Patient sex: F
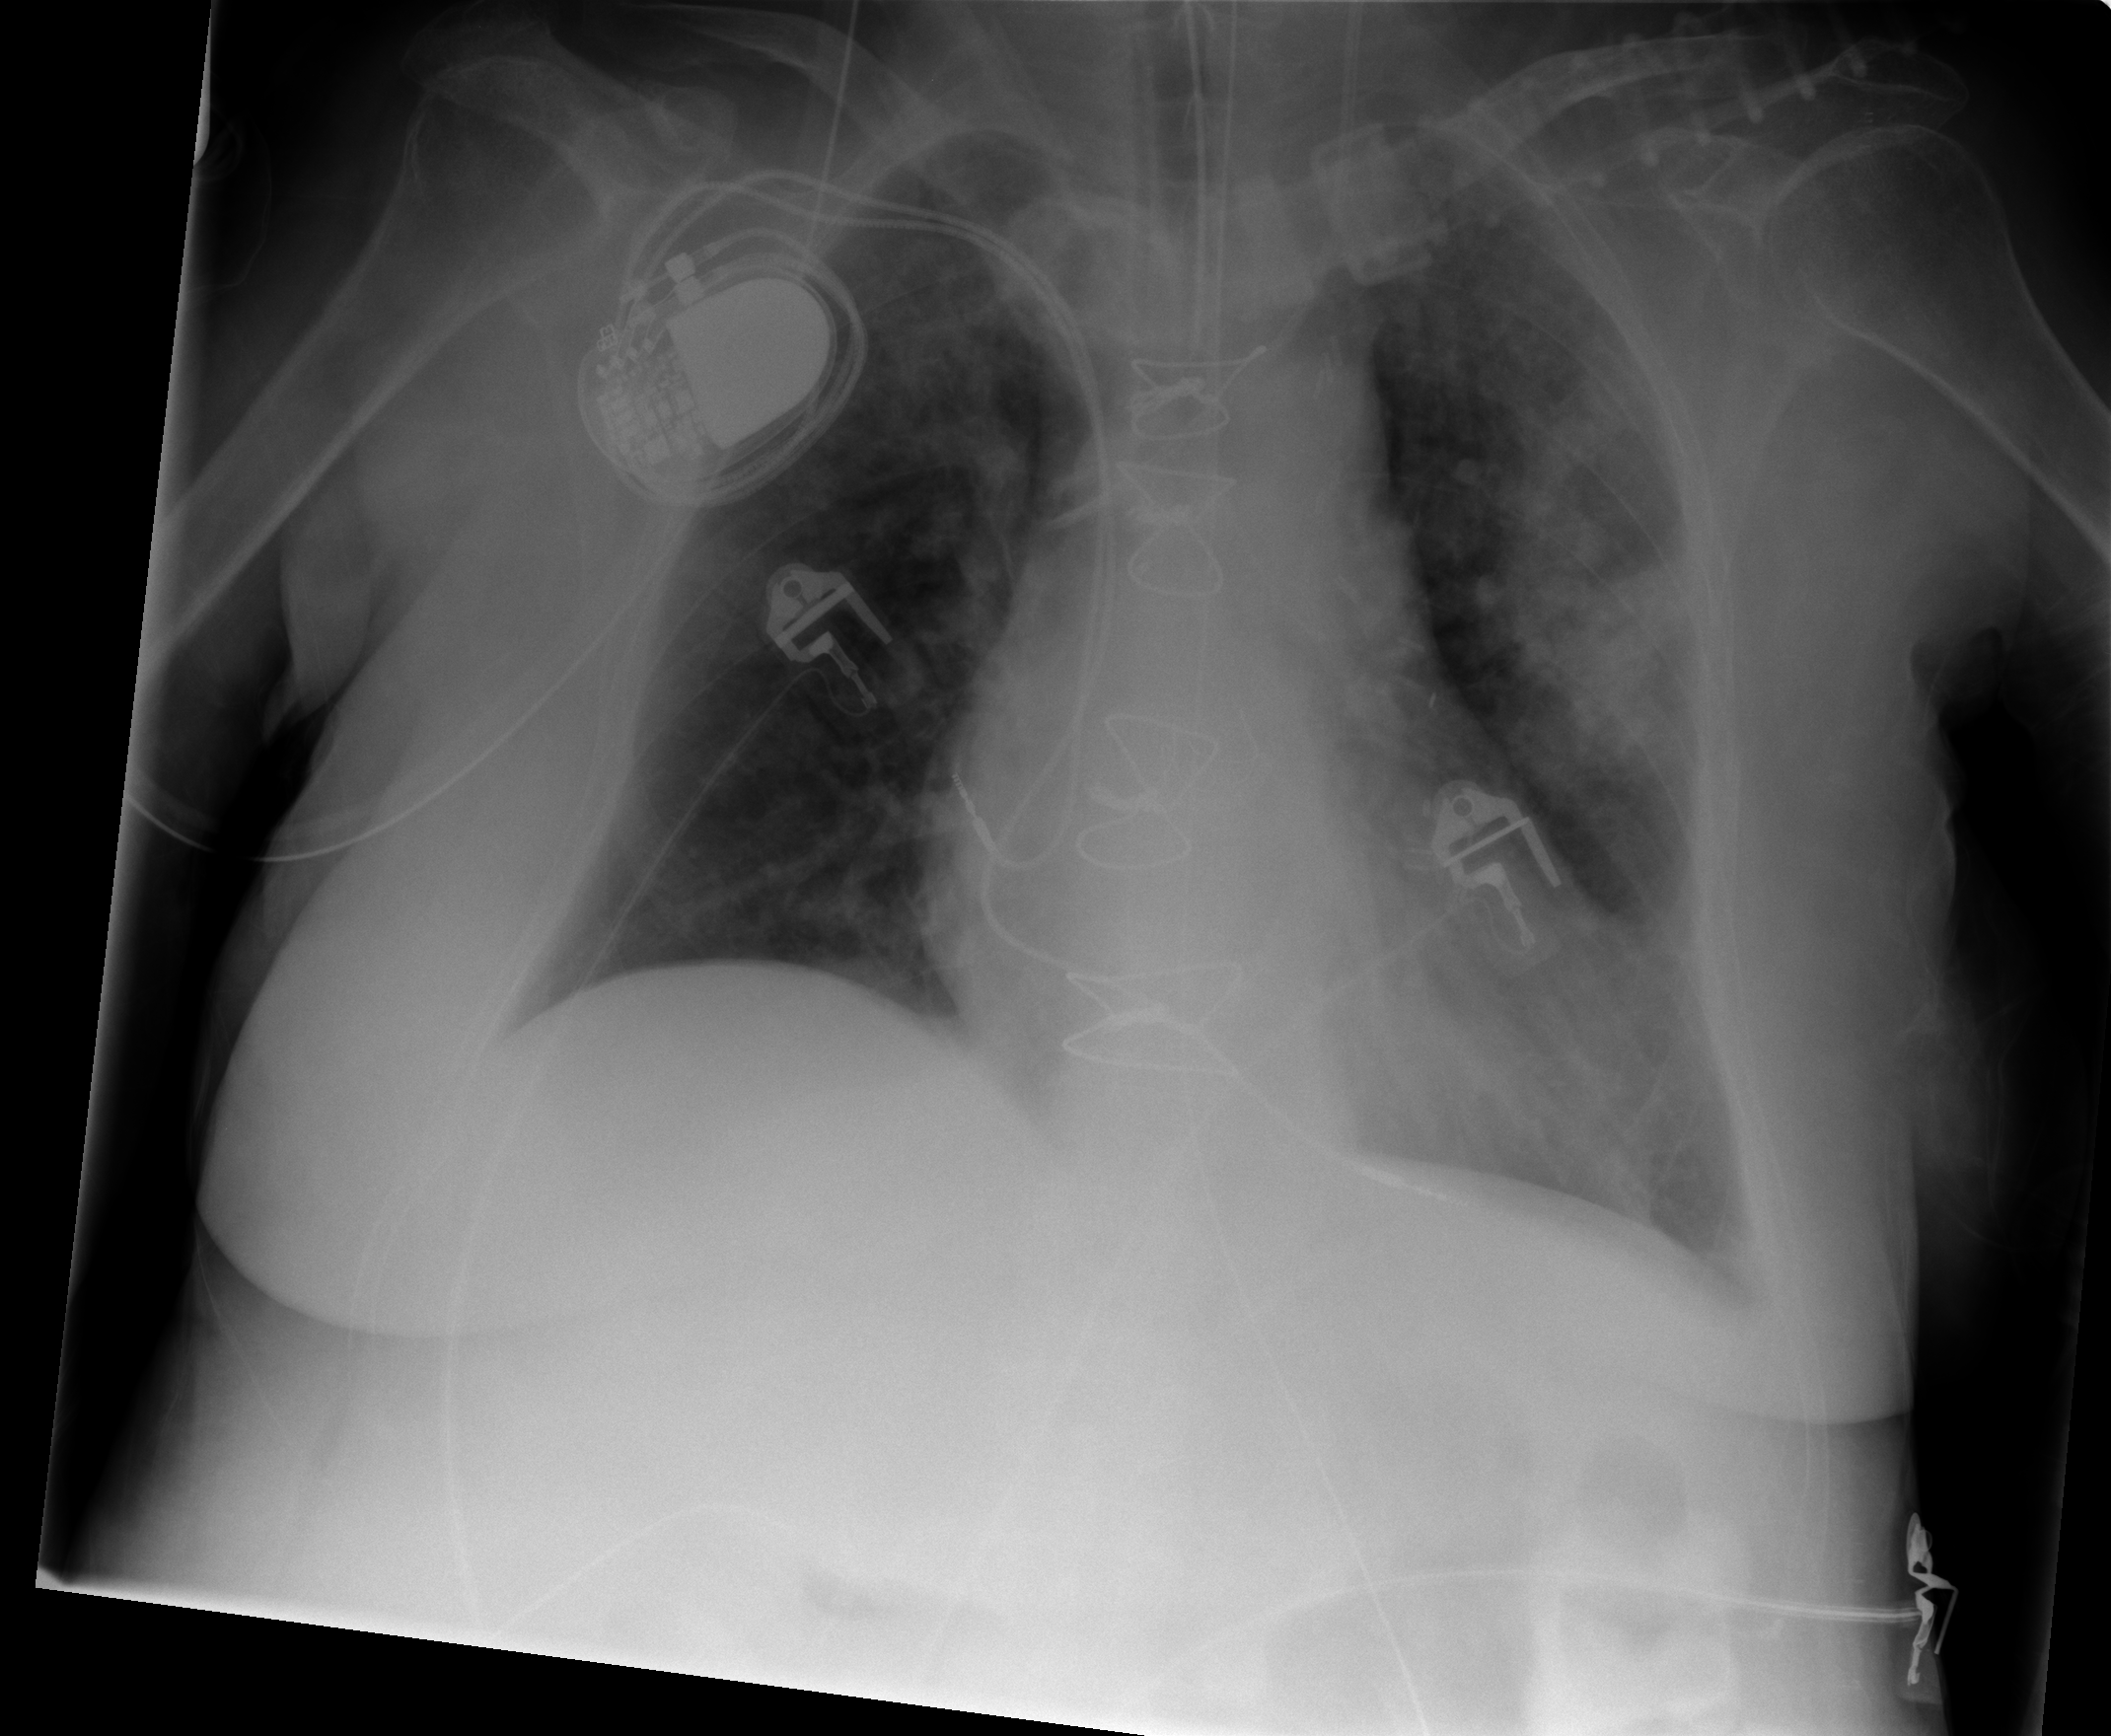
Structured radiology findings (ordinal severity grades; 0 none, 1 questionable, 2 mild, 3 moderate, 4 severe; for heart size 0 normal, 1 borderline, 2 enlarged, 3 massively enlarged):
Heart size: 2
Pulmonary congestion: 1
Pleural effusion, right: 0
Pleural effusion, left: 0
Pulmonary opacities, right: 2
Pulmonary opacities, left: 3
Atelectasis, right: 2
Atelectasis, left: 2